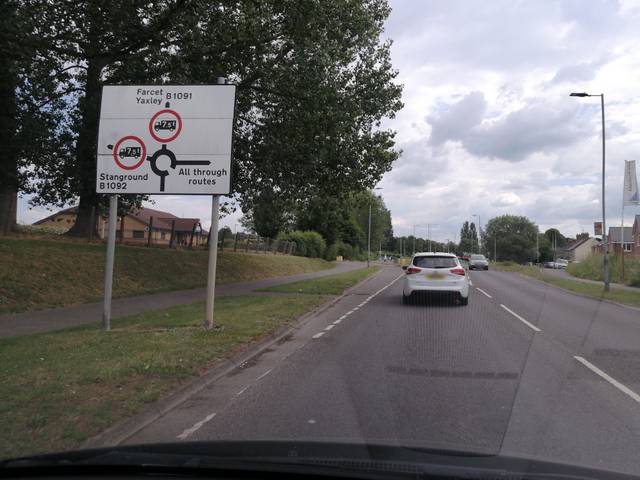
Region: United Kingdom
Coordinates: 52.554, -0.2274